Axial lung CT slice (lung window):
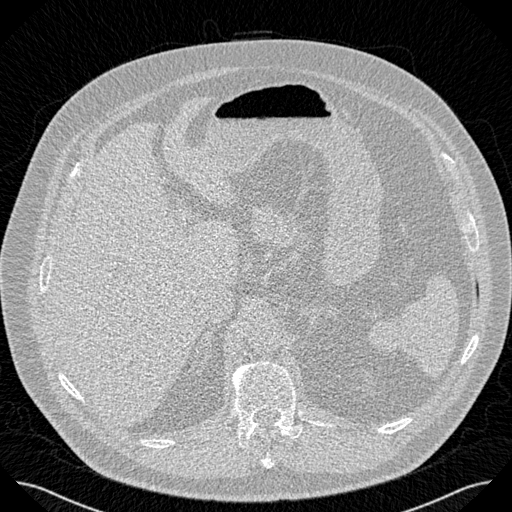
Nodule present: no